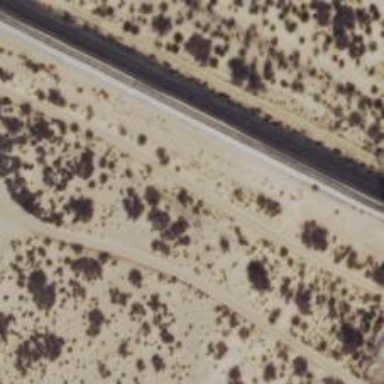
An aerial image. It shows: Abandoned road.